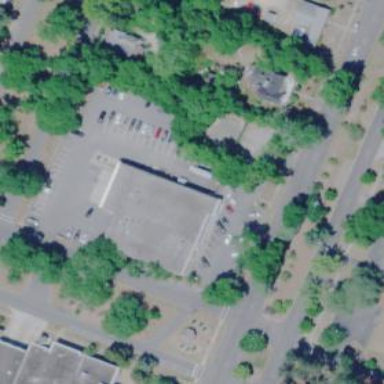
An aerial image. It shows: Public building serving as post office.